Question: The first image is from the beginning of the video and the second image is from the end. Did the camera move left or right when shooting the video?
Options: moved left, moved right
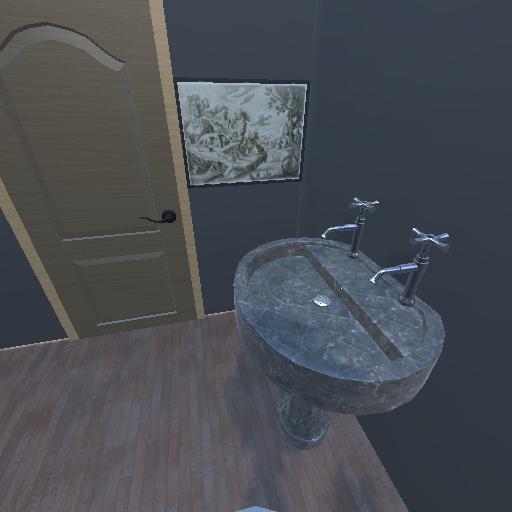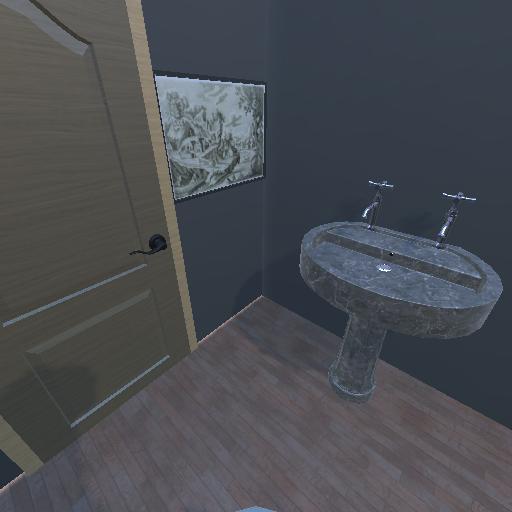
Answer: moved left